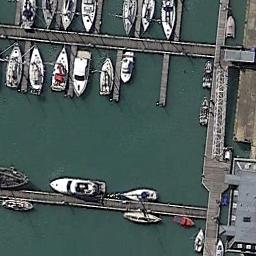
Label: harbor